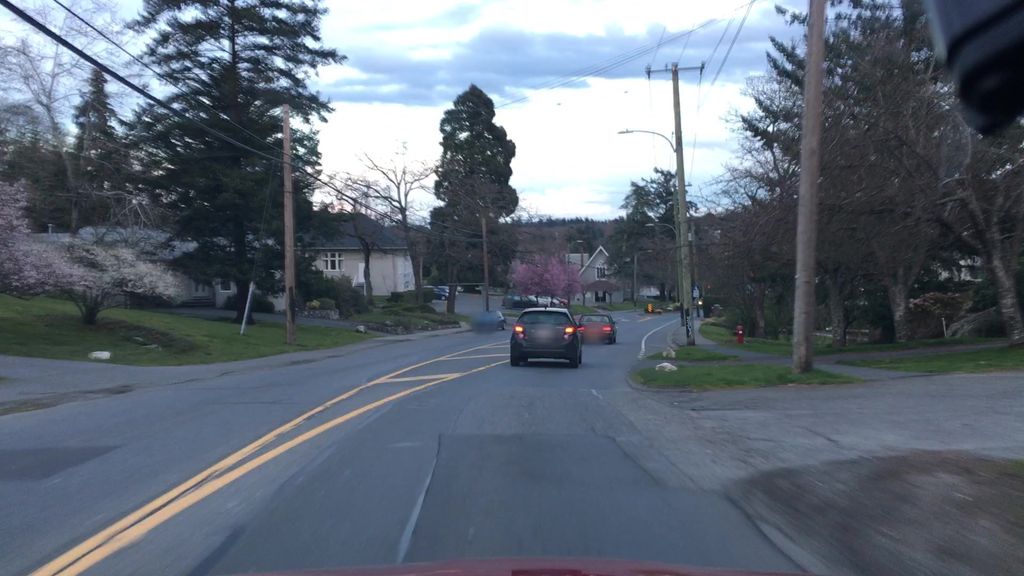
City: victoria